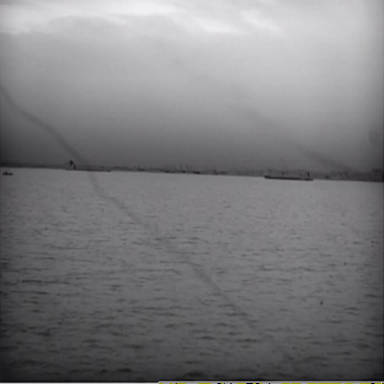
There are three objects shown in the infrared image, including two liners, and a bulk_carrier.